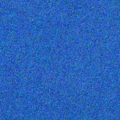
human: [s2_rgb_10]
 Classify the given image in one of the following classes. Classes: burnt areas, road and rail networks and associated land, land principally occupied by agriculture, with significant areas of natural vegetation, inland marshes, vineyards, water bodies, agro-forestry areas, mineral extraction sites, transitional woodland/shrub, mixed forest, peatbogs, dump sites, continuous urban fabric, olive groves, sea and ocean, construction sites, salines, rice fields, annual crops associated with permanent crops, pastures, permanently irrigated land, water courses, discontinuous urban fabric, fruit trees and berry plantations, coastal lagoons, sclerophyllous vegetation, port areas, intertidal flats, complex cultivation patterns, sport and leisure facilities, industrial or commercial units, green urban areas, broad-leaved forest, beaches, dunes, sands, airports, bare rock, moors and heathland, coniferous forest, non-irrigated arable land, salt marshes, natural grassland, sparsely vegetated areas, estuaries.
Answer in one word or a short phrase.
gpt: sea and ocean